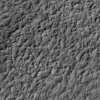
Atmospheric dust classification: not_dusty